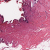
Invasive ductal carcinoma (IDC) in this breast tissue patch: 0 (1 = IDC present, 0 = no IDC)